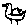
Label: bird